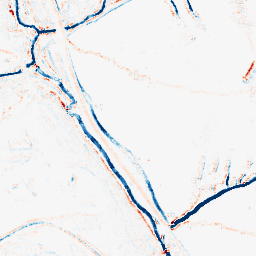
Category: morphological
Decomposition family: morphological_rect
Decomposition parameters: operation: average
width: 5
height: 5
Upsampling method: sinc_hamming
Upsampling parameters: scale: 4
kernel_size: 16
Upsampling scale: 4